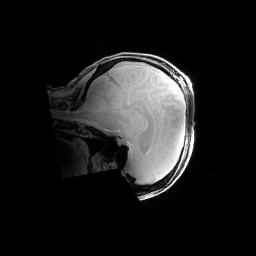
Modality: PDw
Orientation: sagittal
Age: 27
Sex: female
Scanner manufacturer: siemens
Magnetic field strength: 6.98 T
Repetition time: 1.3 s
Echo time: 0.00231 s